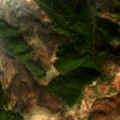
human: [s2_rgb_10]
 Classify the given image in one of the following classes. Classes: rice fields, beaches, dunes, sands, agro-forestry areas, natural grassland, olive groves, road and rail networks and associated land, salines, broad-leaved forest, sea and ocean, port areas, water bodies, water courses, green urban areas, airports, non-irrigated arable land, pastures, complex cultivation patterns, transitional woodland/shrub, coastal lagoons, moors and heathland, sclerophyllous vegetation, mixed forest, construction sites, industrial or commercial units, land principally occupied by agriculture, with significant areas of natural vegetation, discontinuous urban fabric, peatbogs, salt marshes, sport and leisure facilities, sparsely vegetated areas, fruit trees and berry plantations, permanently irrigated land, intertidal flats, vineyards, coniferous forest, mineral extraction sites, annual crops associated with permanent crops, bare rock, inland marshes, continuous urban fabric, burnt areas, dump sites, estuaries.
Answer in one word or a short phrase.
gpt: land principally occupied by agriculture, with significant areas of natural vegetation, broad-leaved forest, coniferous forest, mixed forest, natural grassland, transitional woodland/shrub